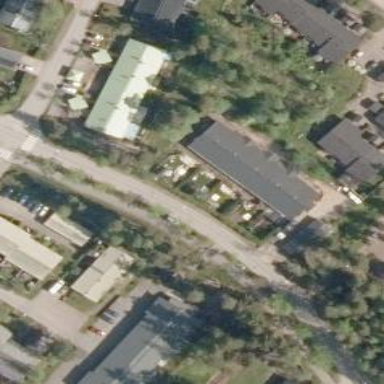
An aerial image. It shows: Asphalt cycleway.